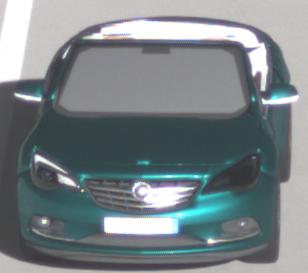
Make: Opel
Model: Cascada 1.4 Turbo
Detailed model: Cascada
Model produced from: 2013/03
Model produced until: 2015/01
Doors: 2
Color: blue
Road condition: dry road
Daytime: morning or afternoon
Contrast: high contrast